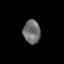
Tissue: lung
Cell type: Epithelial cells
Senescence score: 0.2372
Nuclear area (px): 389
Mean DAPI intensity: 112.193